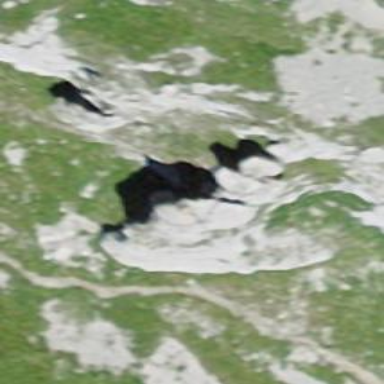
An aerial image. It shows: Cliff in nature.